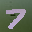
Label: 7